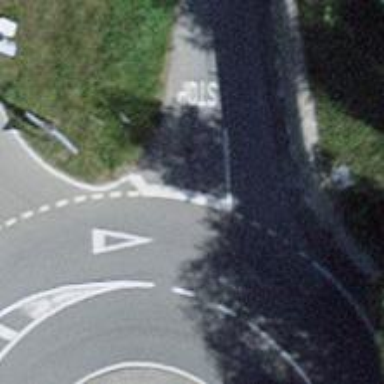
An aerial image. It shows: Road with stop sign.